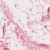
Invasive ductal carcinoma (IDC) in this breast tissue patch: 0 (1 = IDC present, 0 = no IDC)